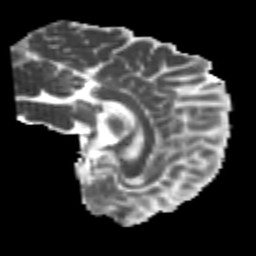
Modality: MD
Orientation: sagittal
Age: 24
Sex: male
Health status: healthy
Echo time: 0.074 s